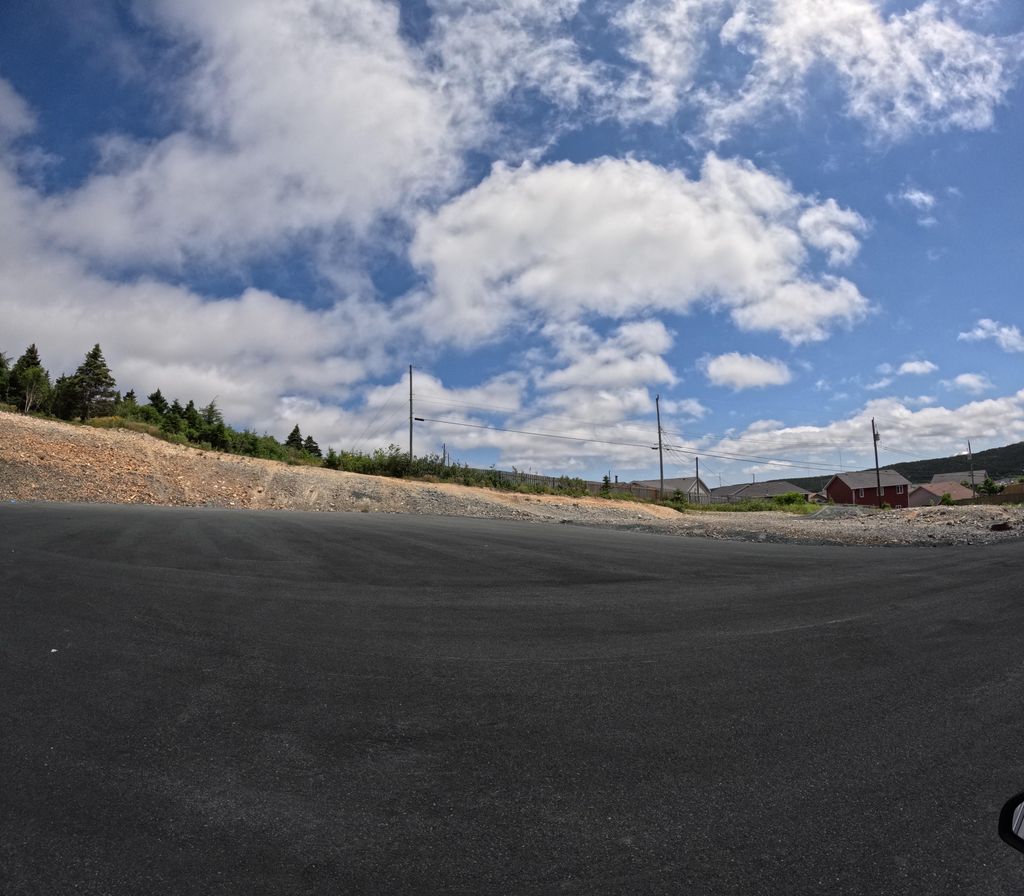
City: st_johns